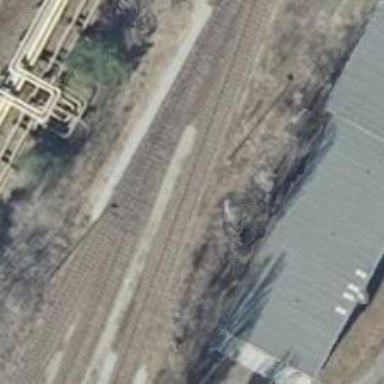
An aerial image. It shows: Railway yard.